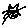
Label: cat